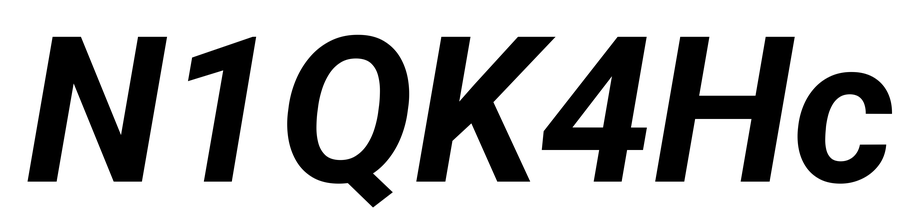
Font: Roboto-Italic_Bold_Italic